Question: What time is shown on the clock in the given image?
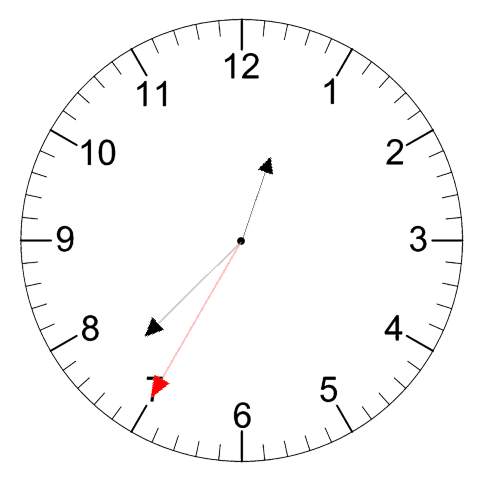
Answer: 12:37:35